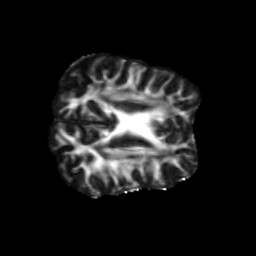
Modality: FA
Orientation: axial
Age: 73
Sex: female
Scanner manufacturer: siemens
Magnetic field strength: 3 T
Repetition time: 5.25 s
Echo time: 0.08 s